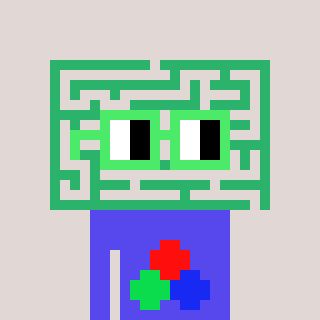
a pixel art character with square light green glasses, a maze-shaped head and a computerblue-colored body on a warm background